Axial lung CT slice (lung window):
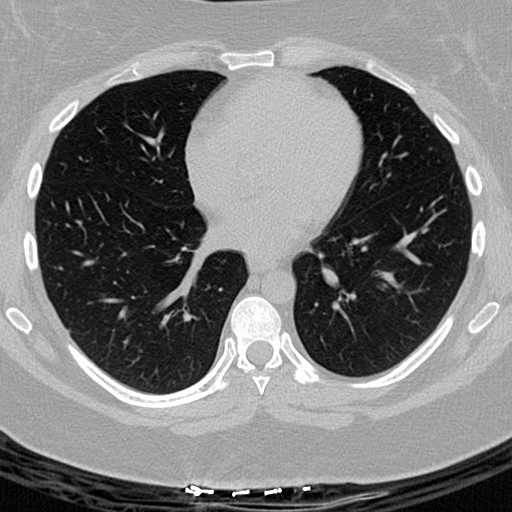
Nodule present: no